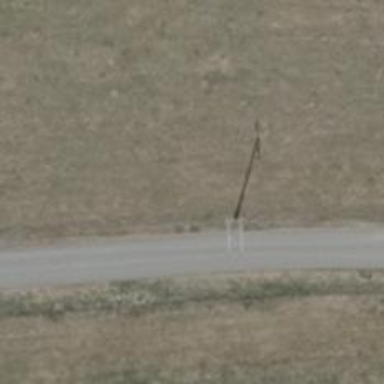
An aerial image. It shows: Power pole.